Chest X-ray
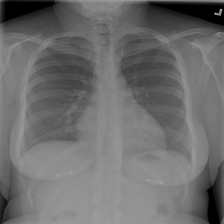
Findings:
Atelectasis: negative
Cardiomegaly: positive
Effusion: negative
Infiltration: negative
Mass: negative
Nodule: negative
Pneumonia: negative
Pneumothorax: negative
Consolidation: negative
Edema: negative
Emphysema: negative
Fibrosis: negative
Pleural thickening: negative
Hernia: negative